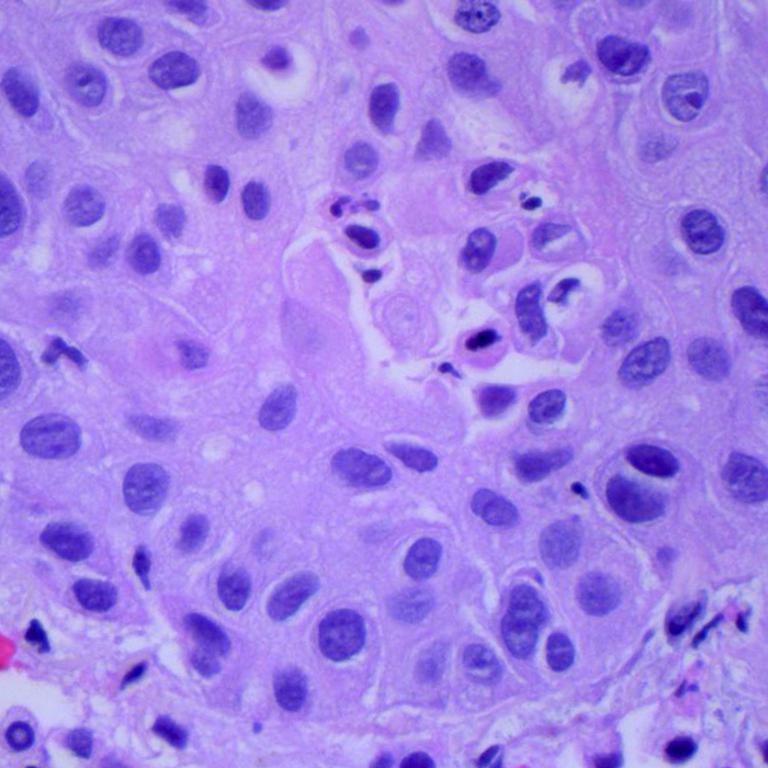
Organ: lung
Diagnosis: squamous carcinomas